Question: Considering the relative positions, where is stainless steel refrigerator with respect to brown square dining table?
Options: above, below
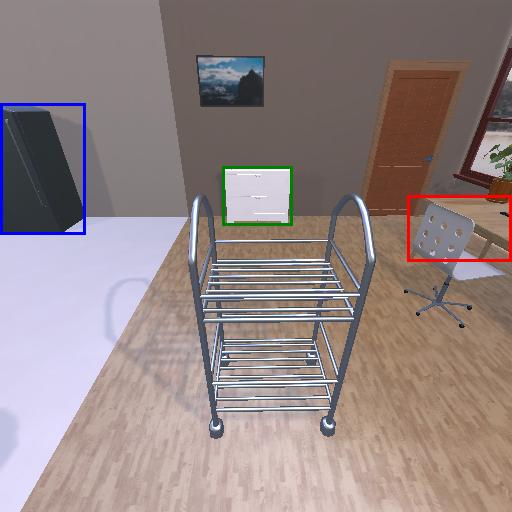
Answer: above